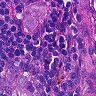
Metastatic tissue present: yes